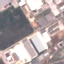
Land use / land cover class: Industrial